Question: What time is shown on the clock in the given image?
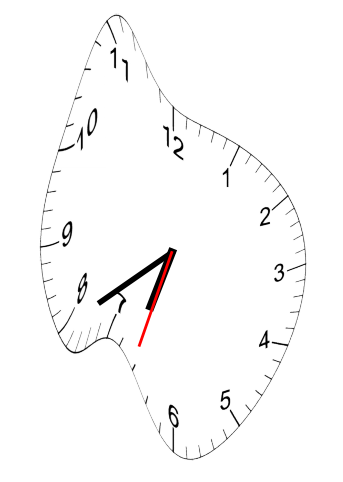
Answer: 06:39:33